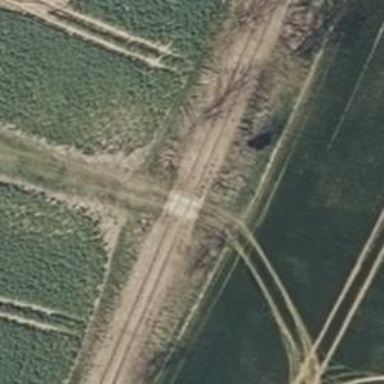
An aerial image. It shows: Level crossing along the railway.